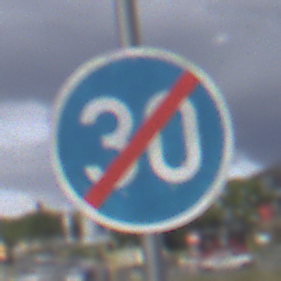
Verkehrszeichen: EndeMindestgeschwindigkeit
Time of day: MorningAfternoon
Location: Outdoor (Suburban)
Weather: PartlyCloudy
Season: NotSpecified
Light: Natural